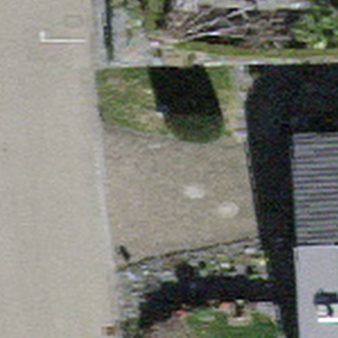
Label: other